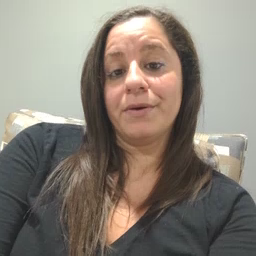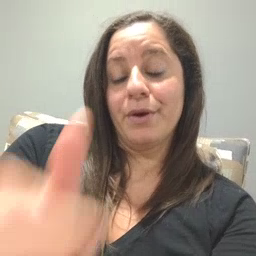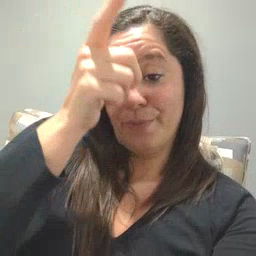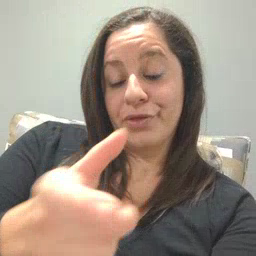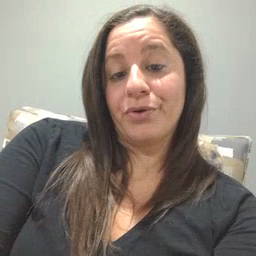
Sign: brother